Question: I got these errors after installing flutter then running flutter doctor to check if the installation succeeded, Although I've installed both Android Studio and Android SDK in Android Studio's installation progress steps with no issues at all, what do I have to do now?

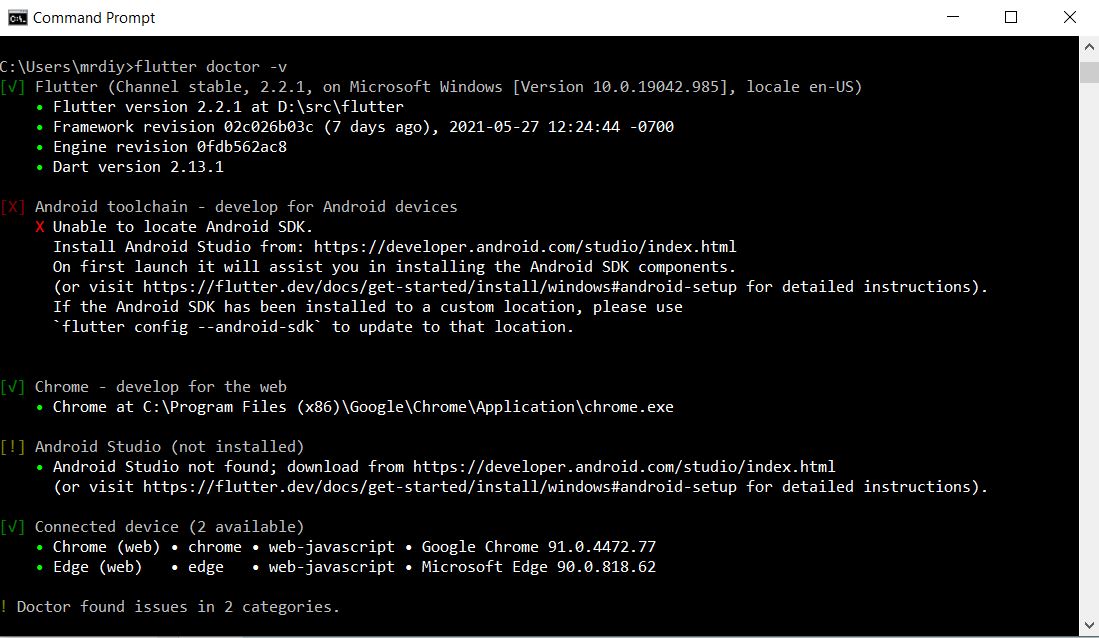
Answer: If you're using android studio, try these steps :
1. Click Tools > SDK Manager.
2. In the SDK Platforms tab, select Android 10 (29).
3. In the SDK Tools tab, select Android SDK Build-Tools 29 (or higher).
4. Click OK to begin install.
In case if above steps don't solve your problem then try updating the SDK path
'''
flutter config --android-sdk <path-to-your-android-sdk-path>
'''
Note: path must be enclosed within double quotes
'''
"C:\Users\username\AppData\Local\Android\Sdk"
'''